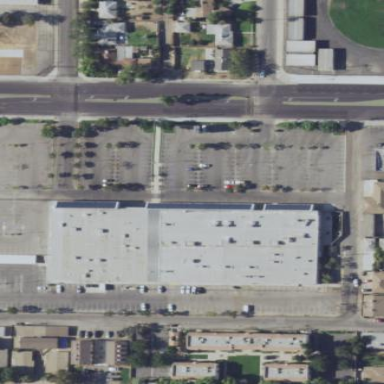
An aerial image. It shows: Parking area.